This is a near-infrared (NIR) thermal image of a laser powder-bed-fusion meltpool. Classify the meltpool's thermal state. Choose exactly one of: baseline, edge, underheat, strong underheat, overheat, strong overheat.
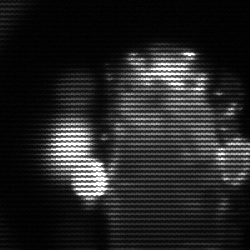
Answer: strong underheat